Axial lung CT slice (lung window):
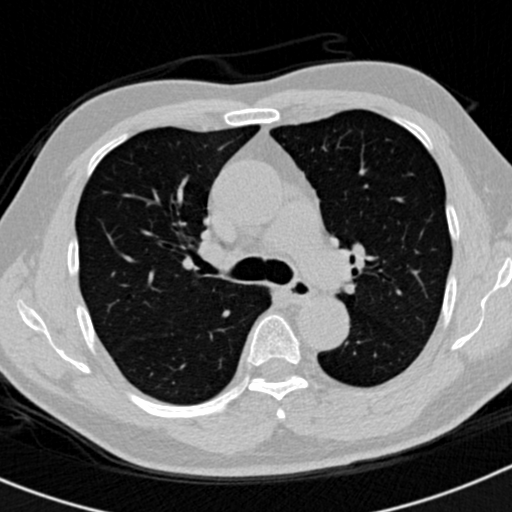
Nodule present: no